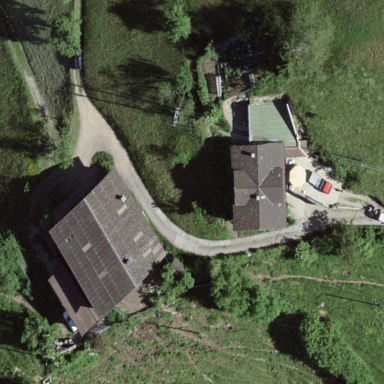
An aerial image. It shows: Farm with farmyard.